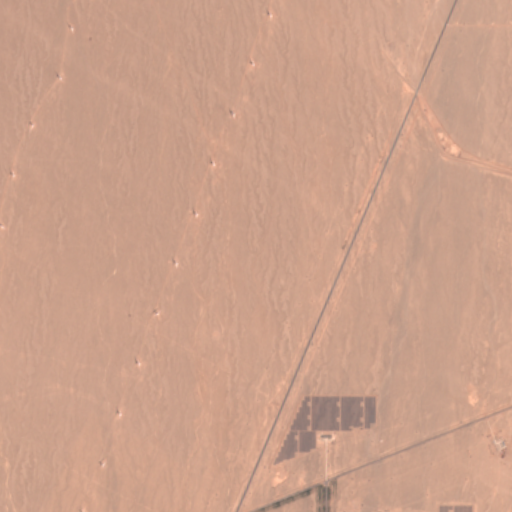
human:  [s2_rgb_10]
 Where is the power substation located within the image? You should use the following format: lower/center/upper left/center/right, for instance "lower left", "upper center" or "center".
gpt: The power substation is located in the lower right of the image.
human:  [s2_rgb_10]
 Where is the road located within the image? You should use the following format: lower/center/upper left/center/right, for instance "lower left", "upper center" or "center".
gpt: There is no road in the image.